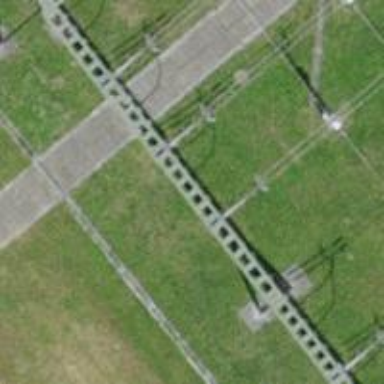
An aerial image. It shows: Insulator used in power systems.